Question: I have a database which includes laws per different years from <PHONE>. I would like to make different 17 plots (and thus, to make a function) for each year that will include its' values and the years before, and to keep the same design of x and y axis for each graph, as you can see in <URL>

That's how I made the graph above, between <PHONE>:
'''
> v <- ddply(leg.by.melt, .(year), summarise, count = sum(value))
> v
year count
1 1985 2
2 1987 5
3 1988 9
4 1989 12
5 1990 14
6 1991 11
7 1992 16
8 1993 23
9 1994 25
10 1995 10
11 1996 11
12 1997 24
13 1998 35
14 1999 32
15 2000 24
16 2001 22
17 2002 65
18 2003 42
19 2004 56
20 2005 42
21 2006 47
22 2007 36
23 2008 16
24 2009 54
25 2011 28
> ggplot(v, aes(x = year, y = count))
+ theme_bw()
+ geom_contour(colour = "black", lty = 3, lend = 2, lwd = 1, stat = "identity")
+ scale_x_continuous(breaks = round(seq(min(v$year), max(v$year), by = 1),1))
+ scale_y_continuous(breaks = round(seq(min(v$count), max(v$count), by = 3),1))
+ theme(axis.text.x = element_text(angle = 0, vjust = 0.2))
'''
As I wrote before, I would like to have a different 17 plots - for 1985, for 1985+1986, for 1985+1986+1987 and so forth, and stil to have the same design of the x and y axis (x axis from 1985:2012 and y axis from 2 to 65).
How can I make a function to achieve it?
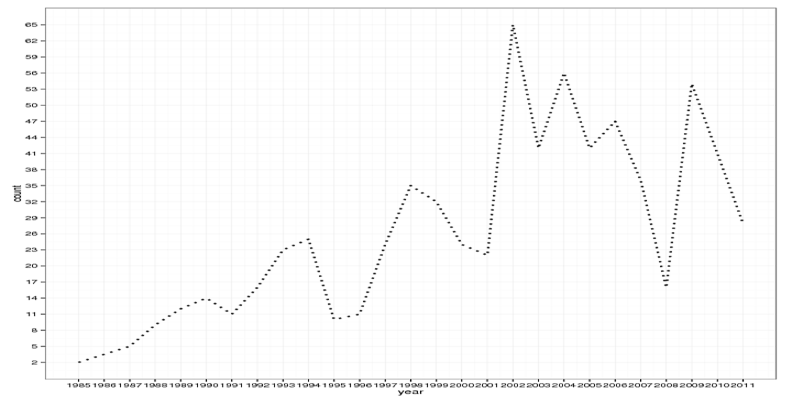
Answer: if you plot is called 'p', I would do the following,
'''
plyr::l_ply(v$year, function(.year) p %+% subset(v, year <= .year), .print=TRUE)
'''